Question: I have defined a very simple database as follow :

I'm using the hibernate plug-in to generate the different classes, including the one-to-many relationship between customer and order. i made this relationship as an identifying relationship as an order could not exist if not linked to a customer.
I have the three following classes :
=> Class Customer
'''
private int idCustomer;
private String name;
private Set<Order> orders = new HashSet<Order>(0);
public Customer() {
}
public Customer(int idCustomer) {
this.idCustomer = idCustomer;
}
public Customer(int idCustomer, String name, Set<Order> orders) {
this.idCustomer = idCustomer;
this.name = name;
this.orders = orders;
}
@Id
@GeneratedValue(strategy = GenerationType.IDENTITY)
@Column(name = "idCustomer", unique = true, nullable = false)
public int getIdCustomer() {
return this.idCustomer;
}
public void setIdCustomer(int idCustomer) {
this.idCustomer = idCustomer;
}
@Column(name = "name", length = 45)
public String getName() {
return this.name;
}
public void setName(String name) {
this.name = name;
}
@OneToMany(fetch = FetchType.LAZY, mappedBy = "customer")
public Set<Order> getOrders() {
return this.orders;
}
public void setOrders(Set<Order> orders) {
this.orders = orders;
}
'''
=> Class Order :
'''
private OrderId id;
private Customer customer;
private String quantity;
private Float price;
public Order() {
}
public Order(OrderId id, Customer customer) {
this.id = id;
this.customer = customer;
}
public Order(OrderId id, Customer customer, String quantity, Float price) {
this.id = id;
this.customer = customer;
this.quantity = quantity;
this.price = price;
}
@EmbeddedId
@AttributeOverrides({
@AttributeOverride(name = "idOrder", column = @Column(name = "idOrder", nullable = false)),
@AttributeOverride(name = "customerIdCustomer", column = @Column(name = "Customer_idCustomer", nullable = false)) })
public OrderId getId() {
return this.id;
}
public void setId(OrderId id) {
this.id = id;
}
@ManyToOne(fetch = FetchType.LAZY)
@JoinColumn(name = "Customer_idCustomer", nullable = false, insertable = false, updatable = false)
public Customer getCustomer() {
return this.customer;
}
public void setCustomer(Customer customer) {
this.customer = customer;
}
@Column(name = "quantity", length = 45)
public String getQuantity() {
return this.quantity;
}
public void setQuantity(String quantity) {
this.quantity = quantity;
}
@Column(name = "price", precision = 12, scale = 0)
public Float getPrice() {
return this.price;
}
public void setPrice(Float price) {
this.price = price;
}
'''
=> Class OrderId
'''
private int idOrder;
private int customerIdCustomer;
public OrderId() {
}
public OrderId(int idOrder, int customerIdCustomer) {
this.idOrder = idOrder;
this.customerIdCustomer = customerIdCustomer;
}
@Column(name = "idOrder", nullable = false)
public int getIdOrder() {
return this.idOrder;
}
public void setIdOrder(int idOrder) {
this.idOrder = idOrder;
}
@Column(name = "Customer_idCustomer", nullable = false)
public int getCustomerIdCustomer() {
return this.customerIdCustomer;
}
public void setCustomerIdCustomer(int customerIdCustomer) {
this.customerIdCustomer = customerIdCustomer;
}
public boolean equals(Object other) {
if ((this == other))
return true;
if ((other == null))
return false;
if (!(other instanceof OrderId))
return false;
OrderId castOther = (OrderId) other;
return (this.getIdOrder() == castOther.getIdOrder())
&& (this.getCustomerIdCustomer() == castOther
.getCustomerIdCustomer());
}
public int hashCode() {
int result = 17;
result = 37 * result + this.getIdOrder();
result = 37 * result + this.getCustomerIdCustomer();
return result;
}
'''
I then have my main class :
'''
public static void main(String[] args) {
Customer customer = new Customer();
customer.setName("John Doe");
CustomerDAO.save(customer);
Order order = new Order();
order.setQuantity(10);
order.setPrice(100);
order.setCustomer(customer);
OrderDAO.save(order);
}
'''
Please note that my DAO objects are doing nothing fancy... Just the usual HibernateUtil implementation of getting the session and finally call the 'save' method. My Problem is the following. I have never dealt before with composite key... Excuse me for my stupid question in advance. I don't want to deal manually with the different ids and primary keys. For the Cutomer class, it is not a problem since I set up a strategy that will automatically create the id when saving in database. For the Order class, I don't want to deal with that as well. But since the key is composite, Hibernate generates an identifierGenerationExeption when trying to save this object in DB... What I would have liked is the following => an Order id generated automatically and since I setup the customer in the order Object, I would have expect hibernate to link the customer id to the one in the composite key... What is the correct way of doing this thing ?
Thanks
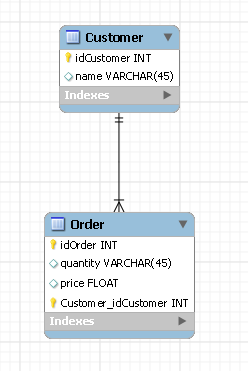
Answer: Why do you include the customer ID foreign key in the primary key of your Order entity? Its primary key should be 'idOrder'. 'Customer_idCustomer' should be a foreign key, and should not be part of the ID of Order.